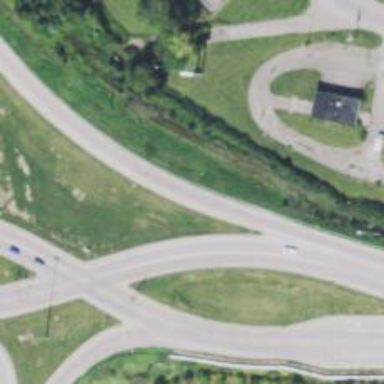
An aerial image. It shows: Motorway link with Diverging Diamond Interchange (DDI) junction.